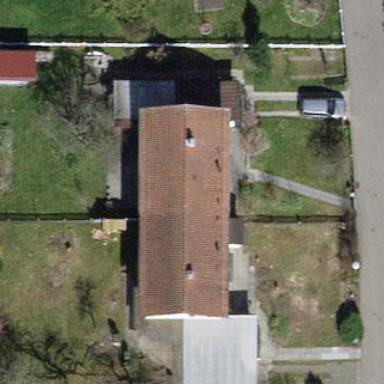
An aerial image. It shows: Building with tiled roof.